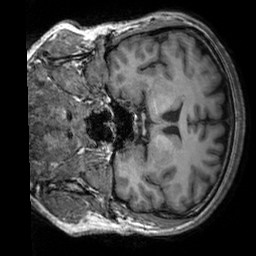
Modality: T1w
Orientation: coronal
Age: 38
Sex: male
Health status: healthy
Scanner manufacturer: siemens
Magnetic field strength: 3 T
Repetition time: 2.3 s
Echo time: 0.00303 s